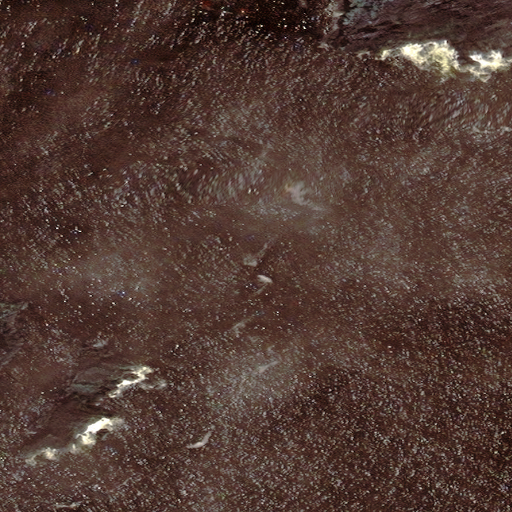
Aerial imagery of cape in Alaska named Barnard Point containing only unknown